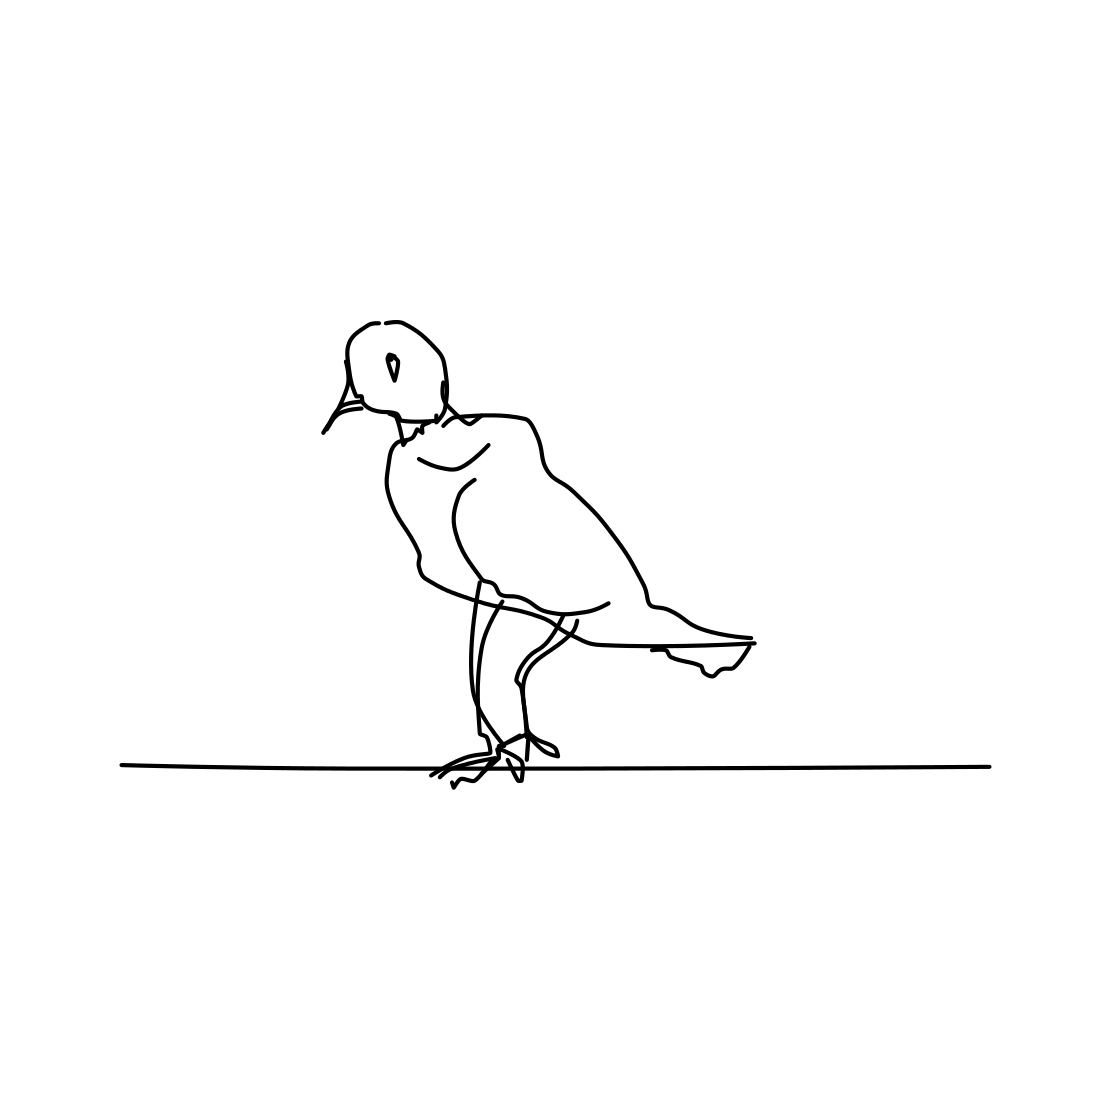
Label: standing bird